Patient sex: M
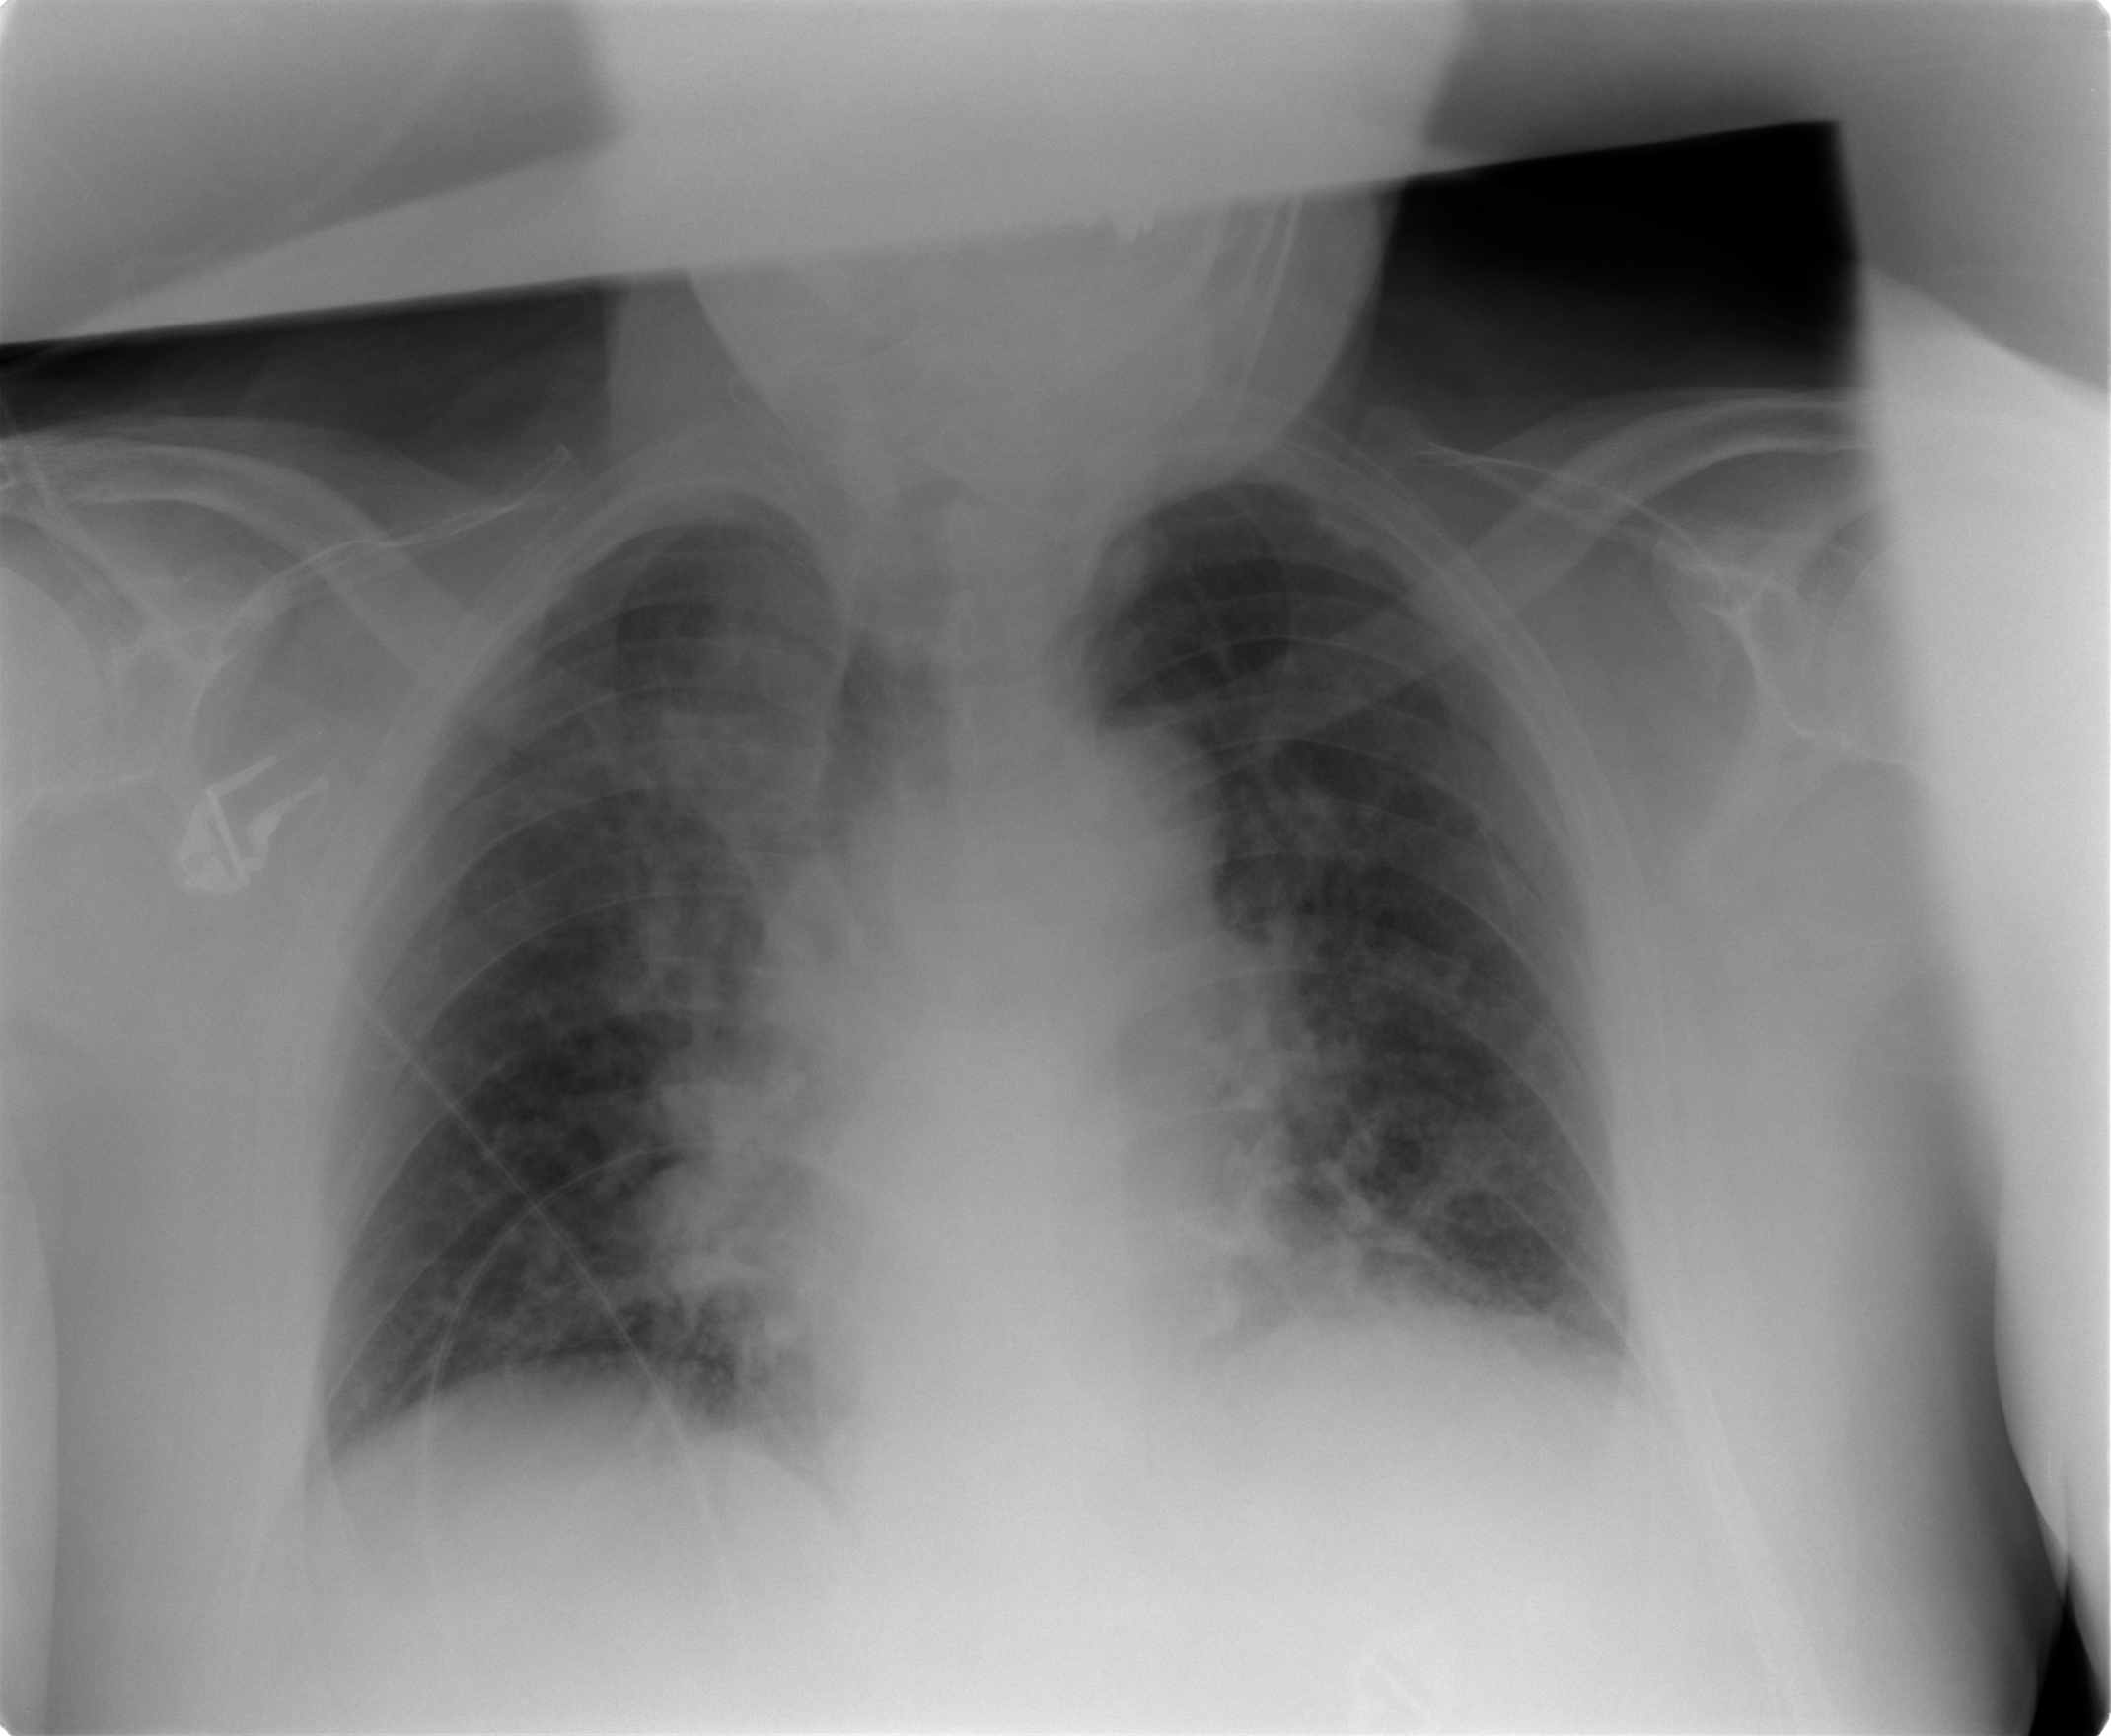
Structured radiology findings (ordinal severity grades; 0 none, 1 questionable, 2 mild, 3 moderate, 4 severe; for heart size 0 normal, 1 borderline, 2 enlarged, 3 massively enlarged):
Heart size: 0
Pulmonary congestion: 3
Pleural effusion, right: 0
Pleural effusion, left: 0
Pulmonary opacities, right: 0
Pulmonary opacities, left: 0
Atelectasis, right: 2
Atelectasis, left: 1